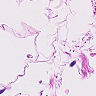
Metastatic tissue present: no